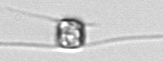
Label: Chaetoceros_danicus